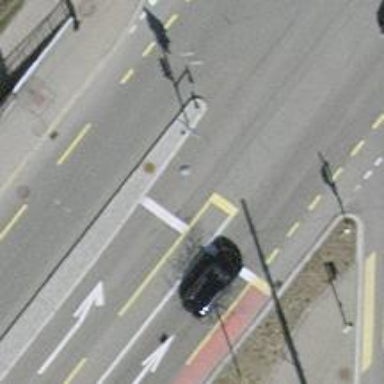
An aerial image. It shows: Road with traffic signals for signaling.